Aerial crown-view tile of a tropical tree (Barro Colorado Island, Panama), acquired 20240716:
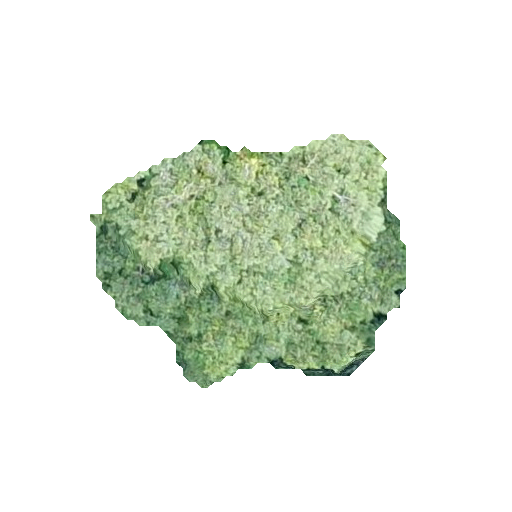
Species: Luehea seemannii
GBIF accepted scientific name: Luehea seemannii
Crown area: 92.255 m²